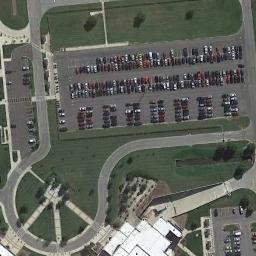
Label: parking_lot